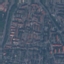
Land use / land cover: Residential